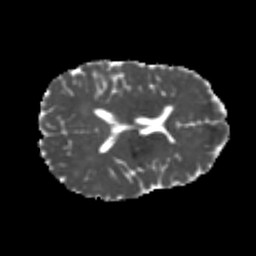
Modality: MD
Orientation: axial
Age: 22
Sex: female
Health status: healthy
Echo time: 0.074 s